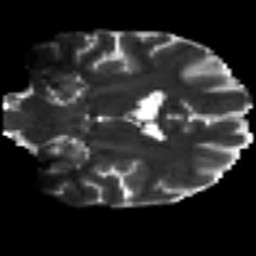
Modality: T2w
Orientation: coronal
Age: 22
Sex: female
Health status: healthy
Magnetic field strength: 3 T
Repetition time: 8.4 s
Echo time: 0.0926 s